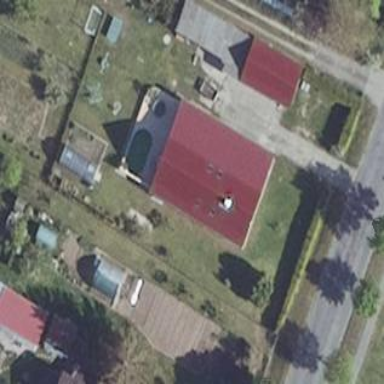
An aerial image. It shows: Simple house.